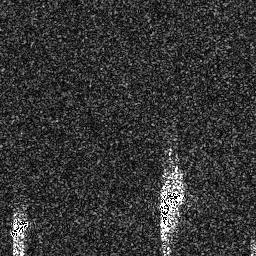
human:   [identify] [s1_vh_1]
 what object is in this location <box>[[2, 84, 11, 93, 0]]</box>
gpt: <ref>1 small ship at the bottom left</ref>

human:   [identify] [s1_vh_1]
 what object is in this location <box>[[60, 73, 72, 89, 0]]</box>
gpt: <ref>1 medium ship at the bottom</ref>